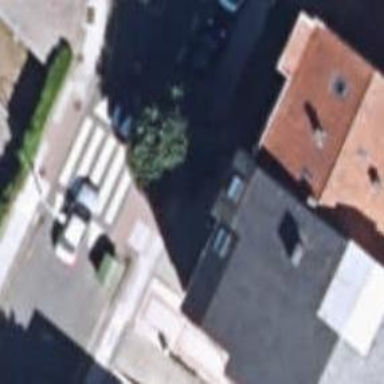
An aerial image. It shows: Sidewalk.